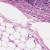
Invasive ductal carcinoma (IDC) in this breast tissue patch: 1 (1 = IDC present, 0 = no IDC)